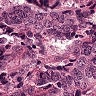
Metastatic tissue present: yes